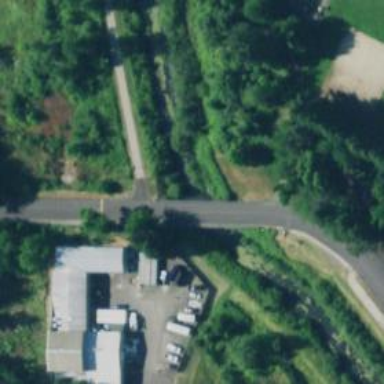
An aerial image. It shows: Footway on bridge.